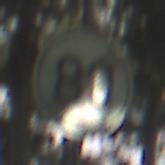
Verkehrszeichen: EndeGeschwindigkeit80
Umgebung: Outdoor, Nature
Tageszeit: MorningAfternoon
Wetter: Clear
Licht: Natural
Jahreszeit: NotSpecified
Kontrast: HighContrast